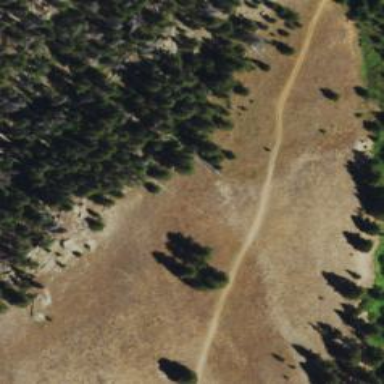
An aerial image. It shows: Trail road suitable for tracking.